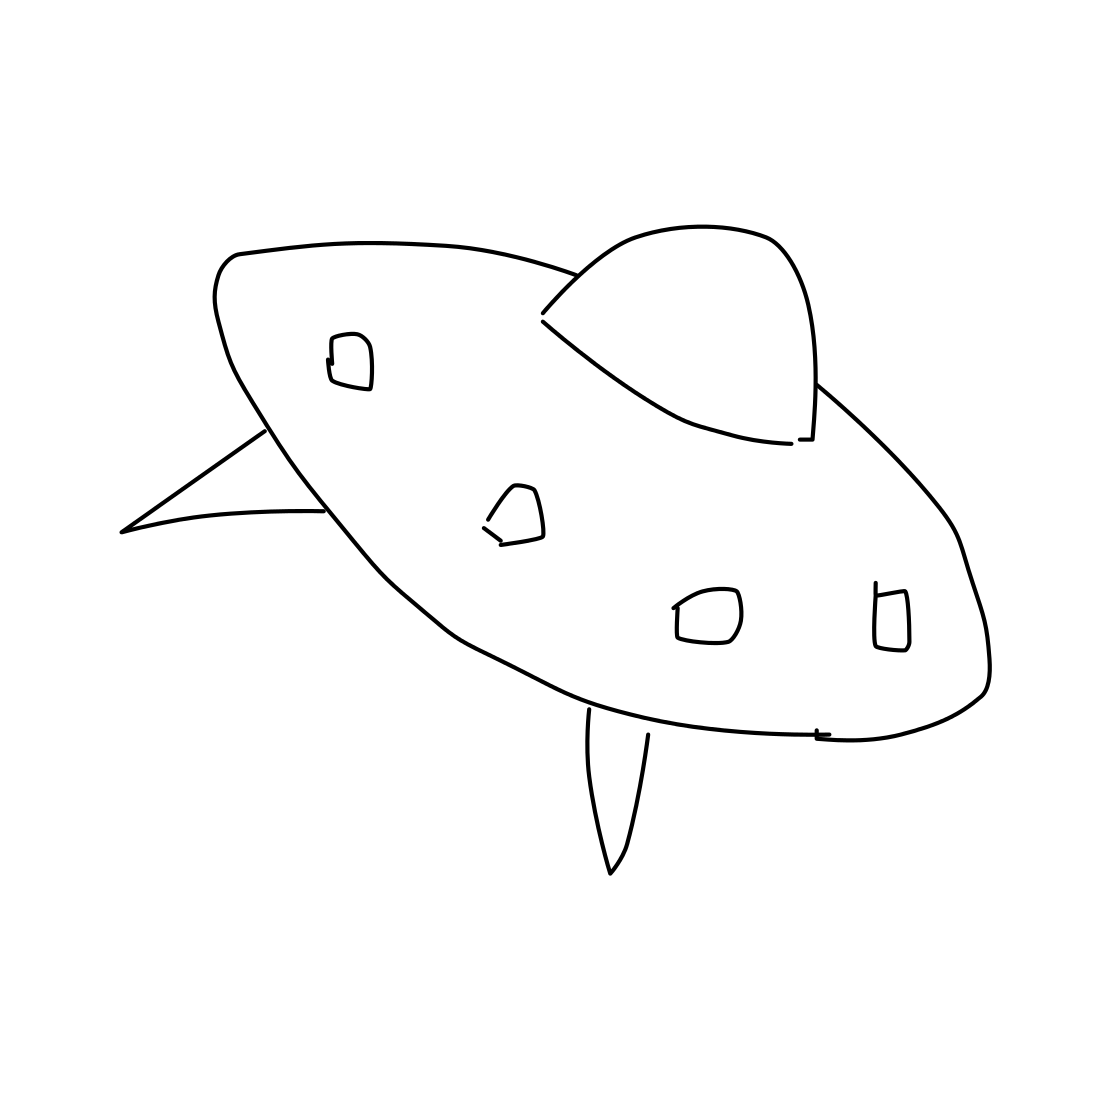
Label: flying saucer